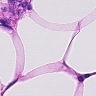
Metastatic tissue present: no